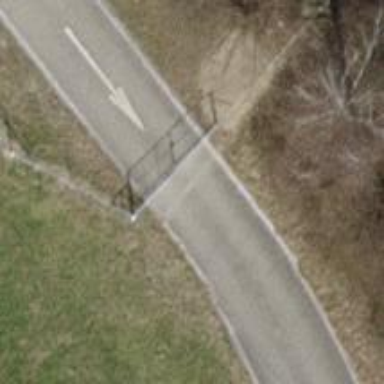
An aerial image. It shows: Gate.